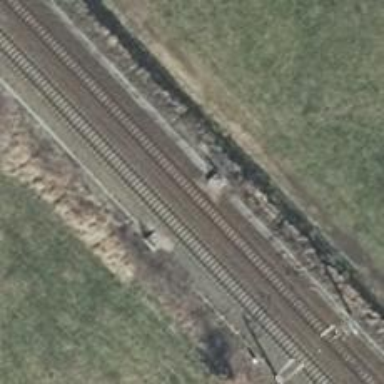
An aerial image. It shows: Railway signal.